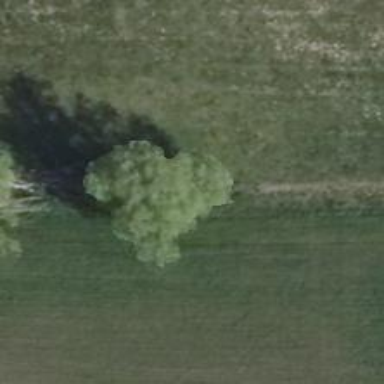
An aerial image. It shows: Row of deciduous broadleaved trees.